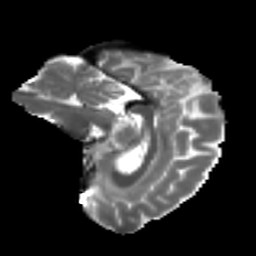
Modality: T2w
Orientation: sagittal
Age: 41
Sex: female
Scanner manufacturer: ge
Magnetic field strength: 3 T
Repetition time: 7.8 s
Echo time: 0.0606 s